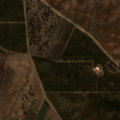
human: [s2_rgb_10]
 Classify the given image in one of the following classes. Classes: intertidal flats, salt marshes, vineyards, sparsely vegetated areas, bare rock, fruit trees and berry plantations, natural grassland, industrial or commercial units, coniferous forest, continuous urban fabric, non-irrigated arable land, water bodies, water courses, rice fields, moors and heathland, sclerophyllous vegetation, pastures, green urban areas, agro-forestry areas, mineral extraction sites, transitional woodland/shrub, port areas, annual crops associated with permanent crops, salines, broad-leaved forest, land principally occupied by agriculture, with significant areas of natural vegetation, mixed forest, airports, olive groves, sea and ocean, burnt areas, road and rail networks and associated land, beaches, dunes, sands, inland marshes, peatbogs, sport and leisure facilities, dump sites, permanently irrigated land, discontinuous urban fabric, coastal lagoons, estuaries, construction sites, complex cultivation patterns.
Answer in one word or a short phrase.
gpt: permanently irrigated land, vineyards, olive groves, agro-forestry areas